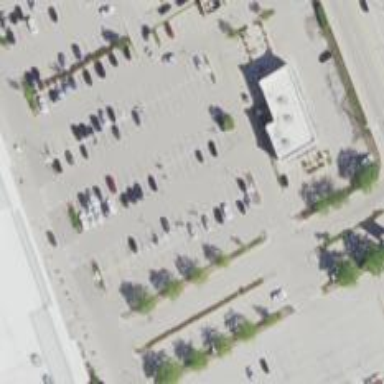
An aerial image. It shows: Trolley bay.